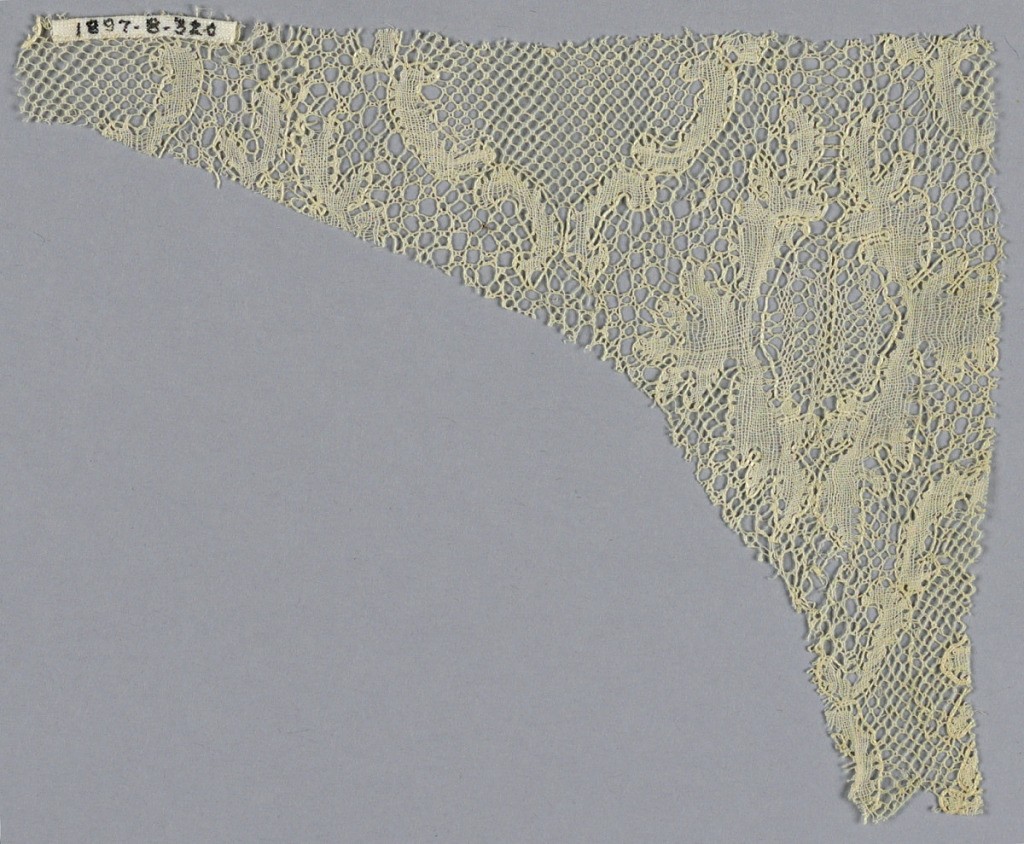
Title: Fragment
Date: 19th century
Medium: linen Technique: bobbin lace (Lille-style, made with heavy outlining thread)
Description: Fragment of Lille style bobbin lace.